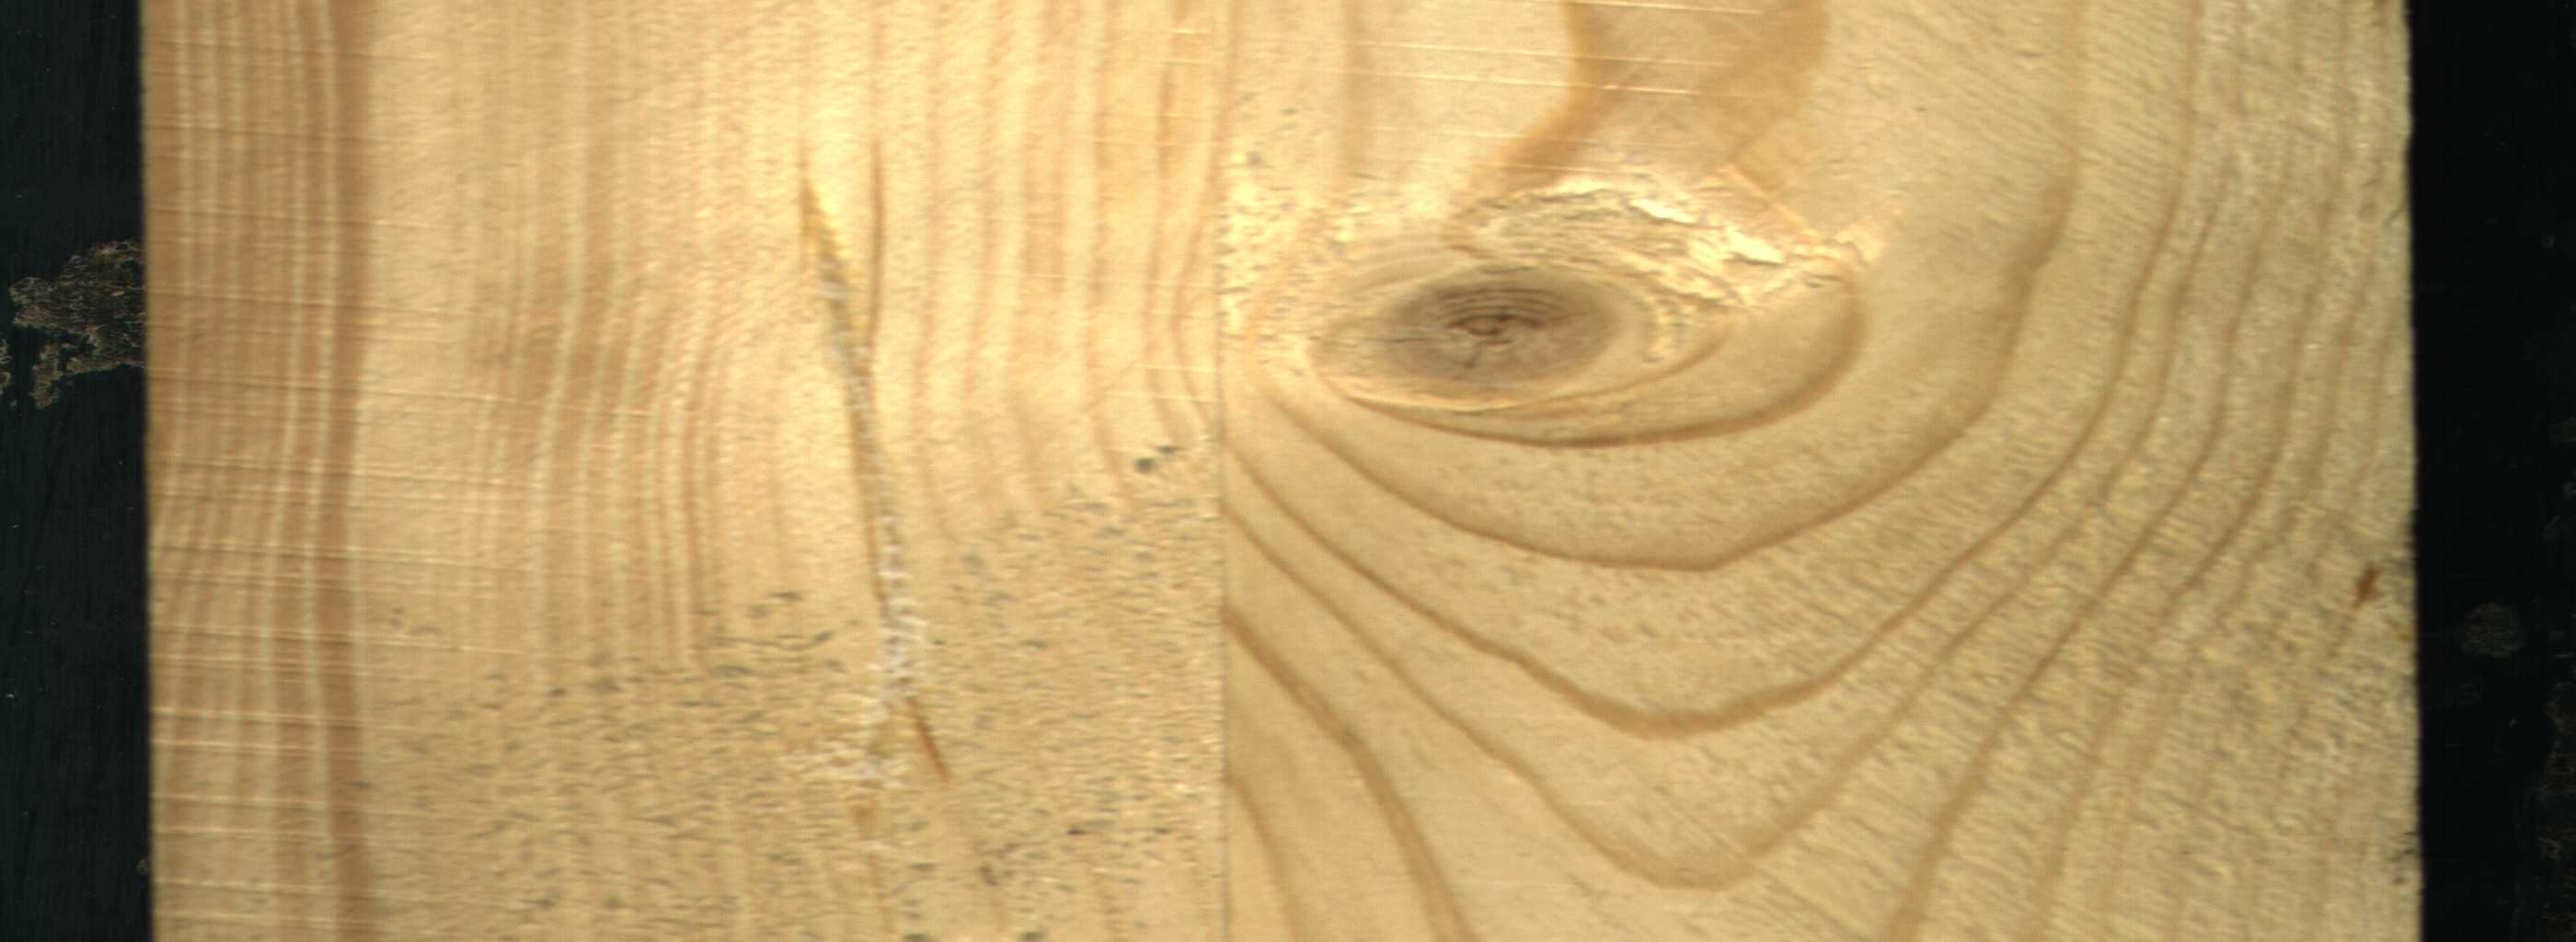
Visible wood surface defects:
resin
Live_Knot